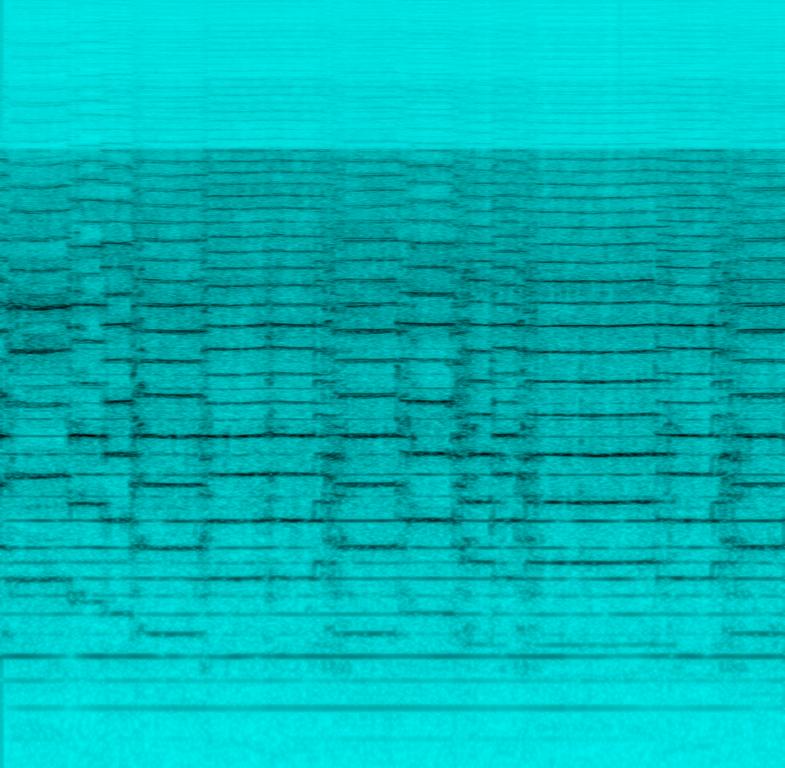
This audio contains people playing a melody with bagpipes in a higher pitch. This song may be playing live during a traditional and formal event.